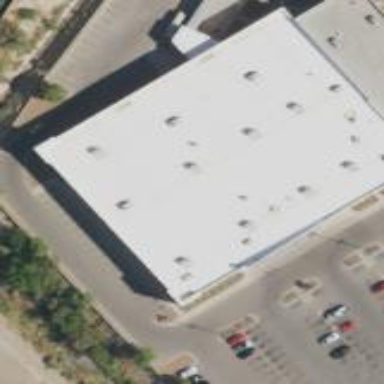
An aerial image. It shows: Retail building.